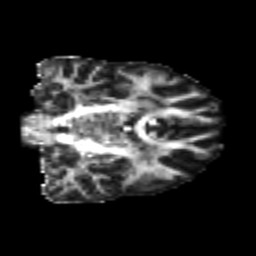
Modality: FA
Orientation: coronal
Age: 21
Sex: male
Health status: healthy
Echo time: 0.074 s